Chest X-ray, PA view. Patient: 45 years old, sex M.
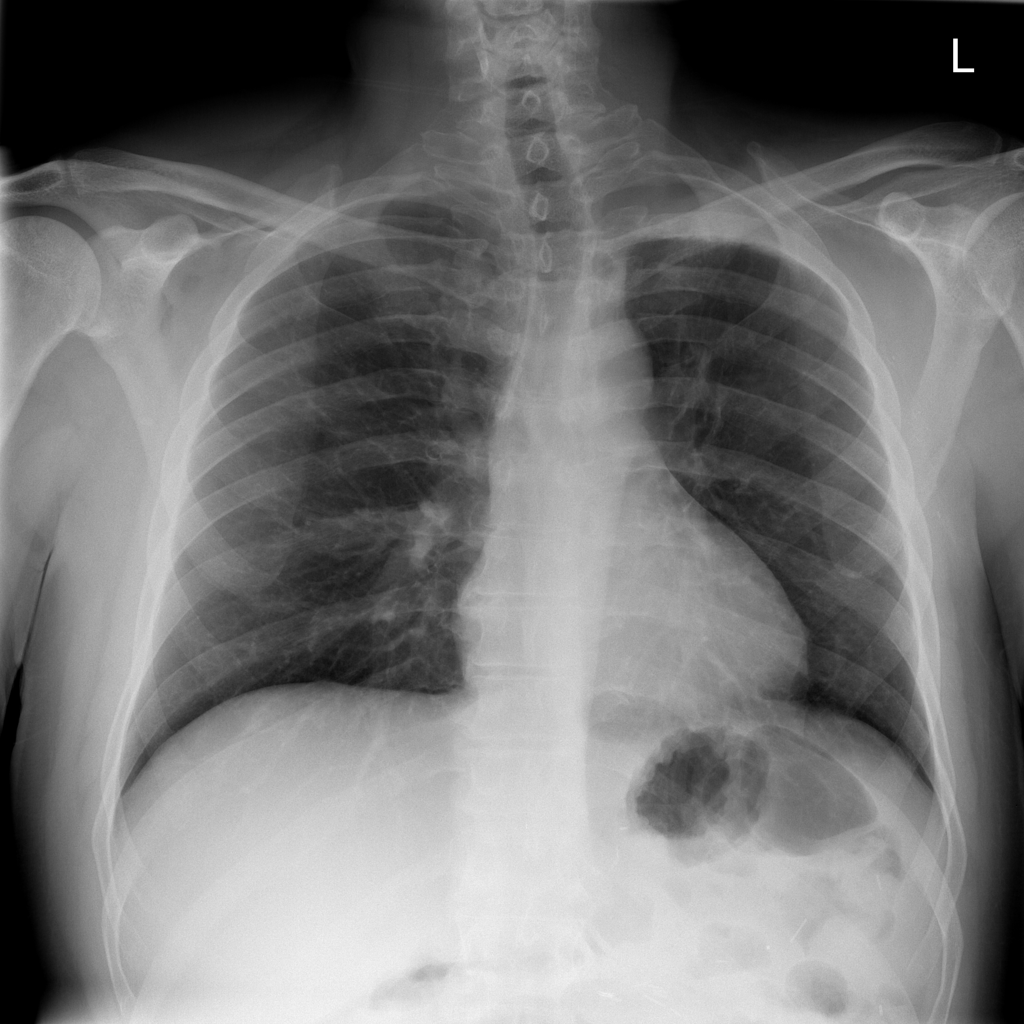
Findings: No Finding